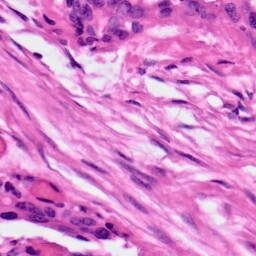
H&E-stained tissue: Ovarian